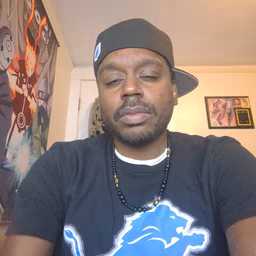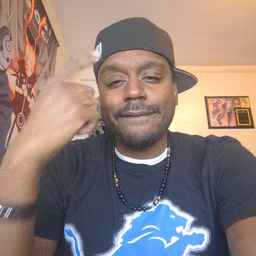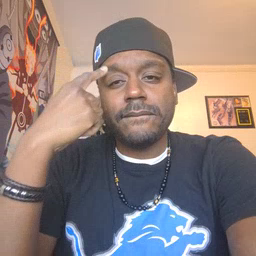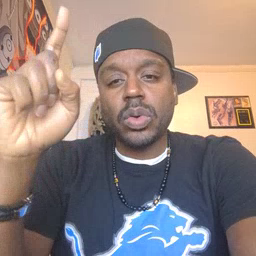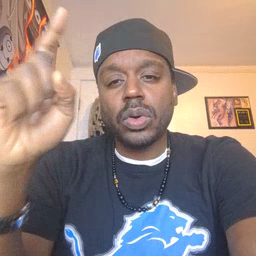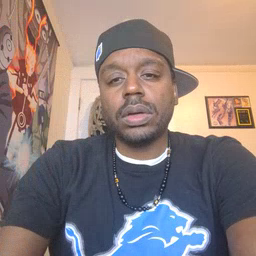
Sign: for